Interaction volume radius: 5 \u00c5
Interaction volume height: 25 \u00c5
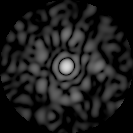
Disorder parameter: 0.8671